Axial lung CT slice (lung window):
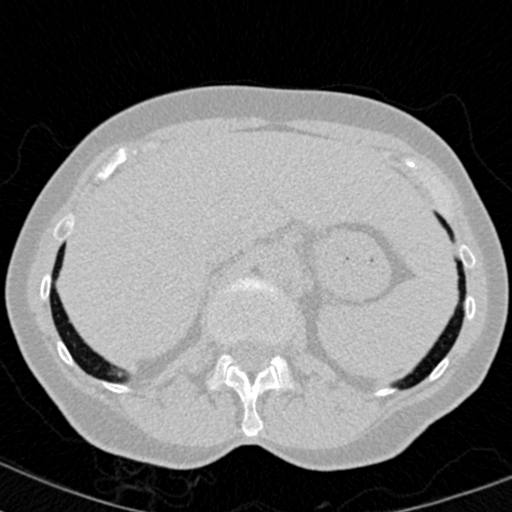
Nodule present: no